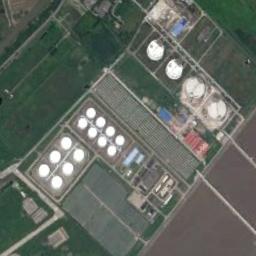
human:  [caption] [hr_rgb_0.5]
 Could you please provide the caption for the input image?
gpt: There are many storage tanks on the bare land next to the grass .

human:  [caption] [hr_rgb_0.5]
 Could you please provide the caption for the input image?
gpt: The grass is beside the storage tanks .

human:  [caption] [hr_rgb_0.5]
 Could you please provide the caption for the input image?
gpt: There are five storage tanks, Three of which are bigger and the other two smaller .

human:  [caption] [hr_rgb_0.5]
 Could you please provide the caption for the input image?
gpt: There are many neatly arranged storage tanks and many pipelines in the factory, And there is a lawn next to the factory .

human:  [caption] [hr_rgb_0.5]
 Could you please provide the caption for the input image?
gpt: There are some white storage tanks beside a green meadow .